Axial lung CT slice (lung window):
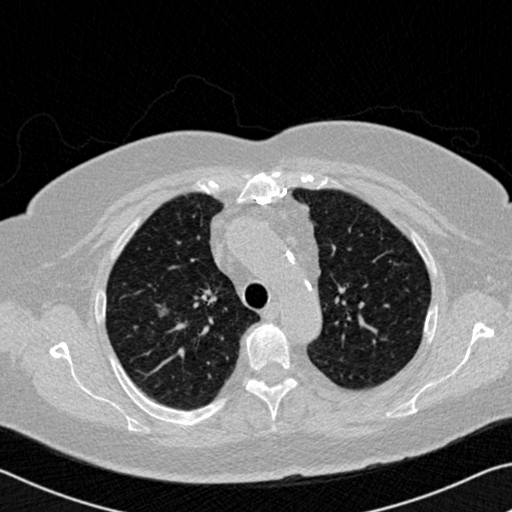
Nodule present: yes
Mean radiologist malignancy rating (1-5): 4